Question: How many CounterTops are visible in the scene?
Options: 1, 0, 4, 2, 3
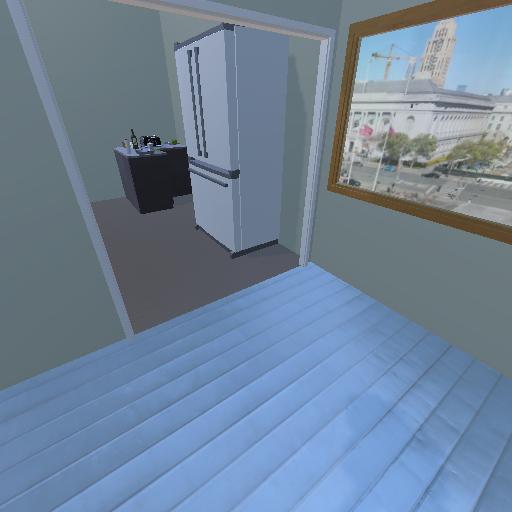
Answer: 1